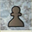
Piece: bP